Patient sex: M
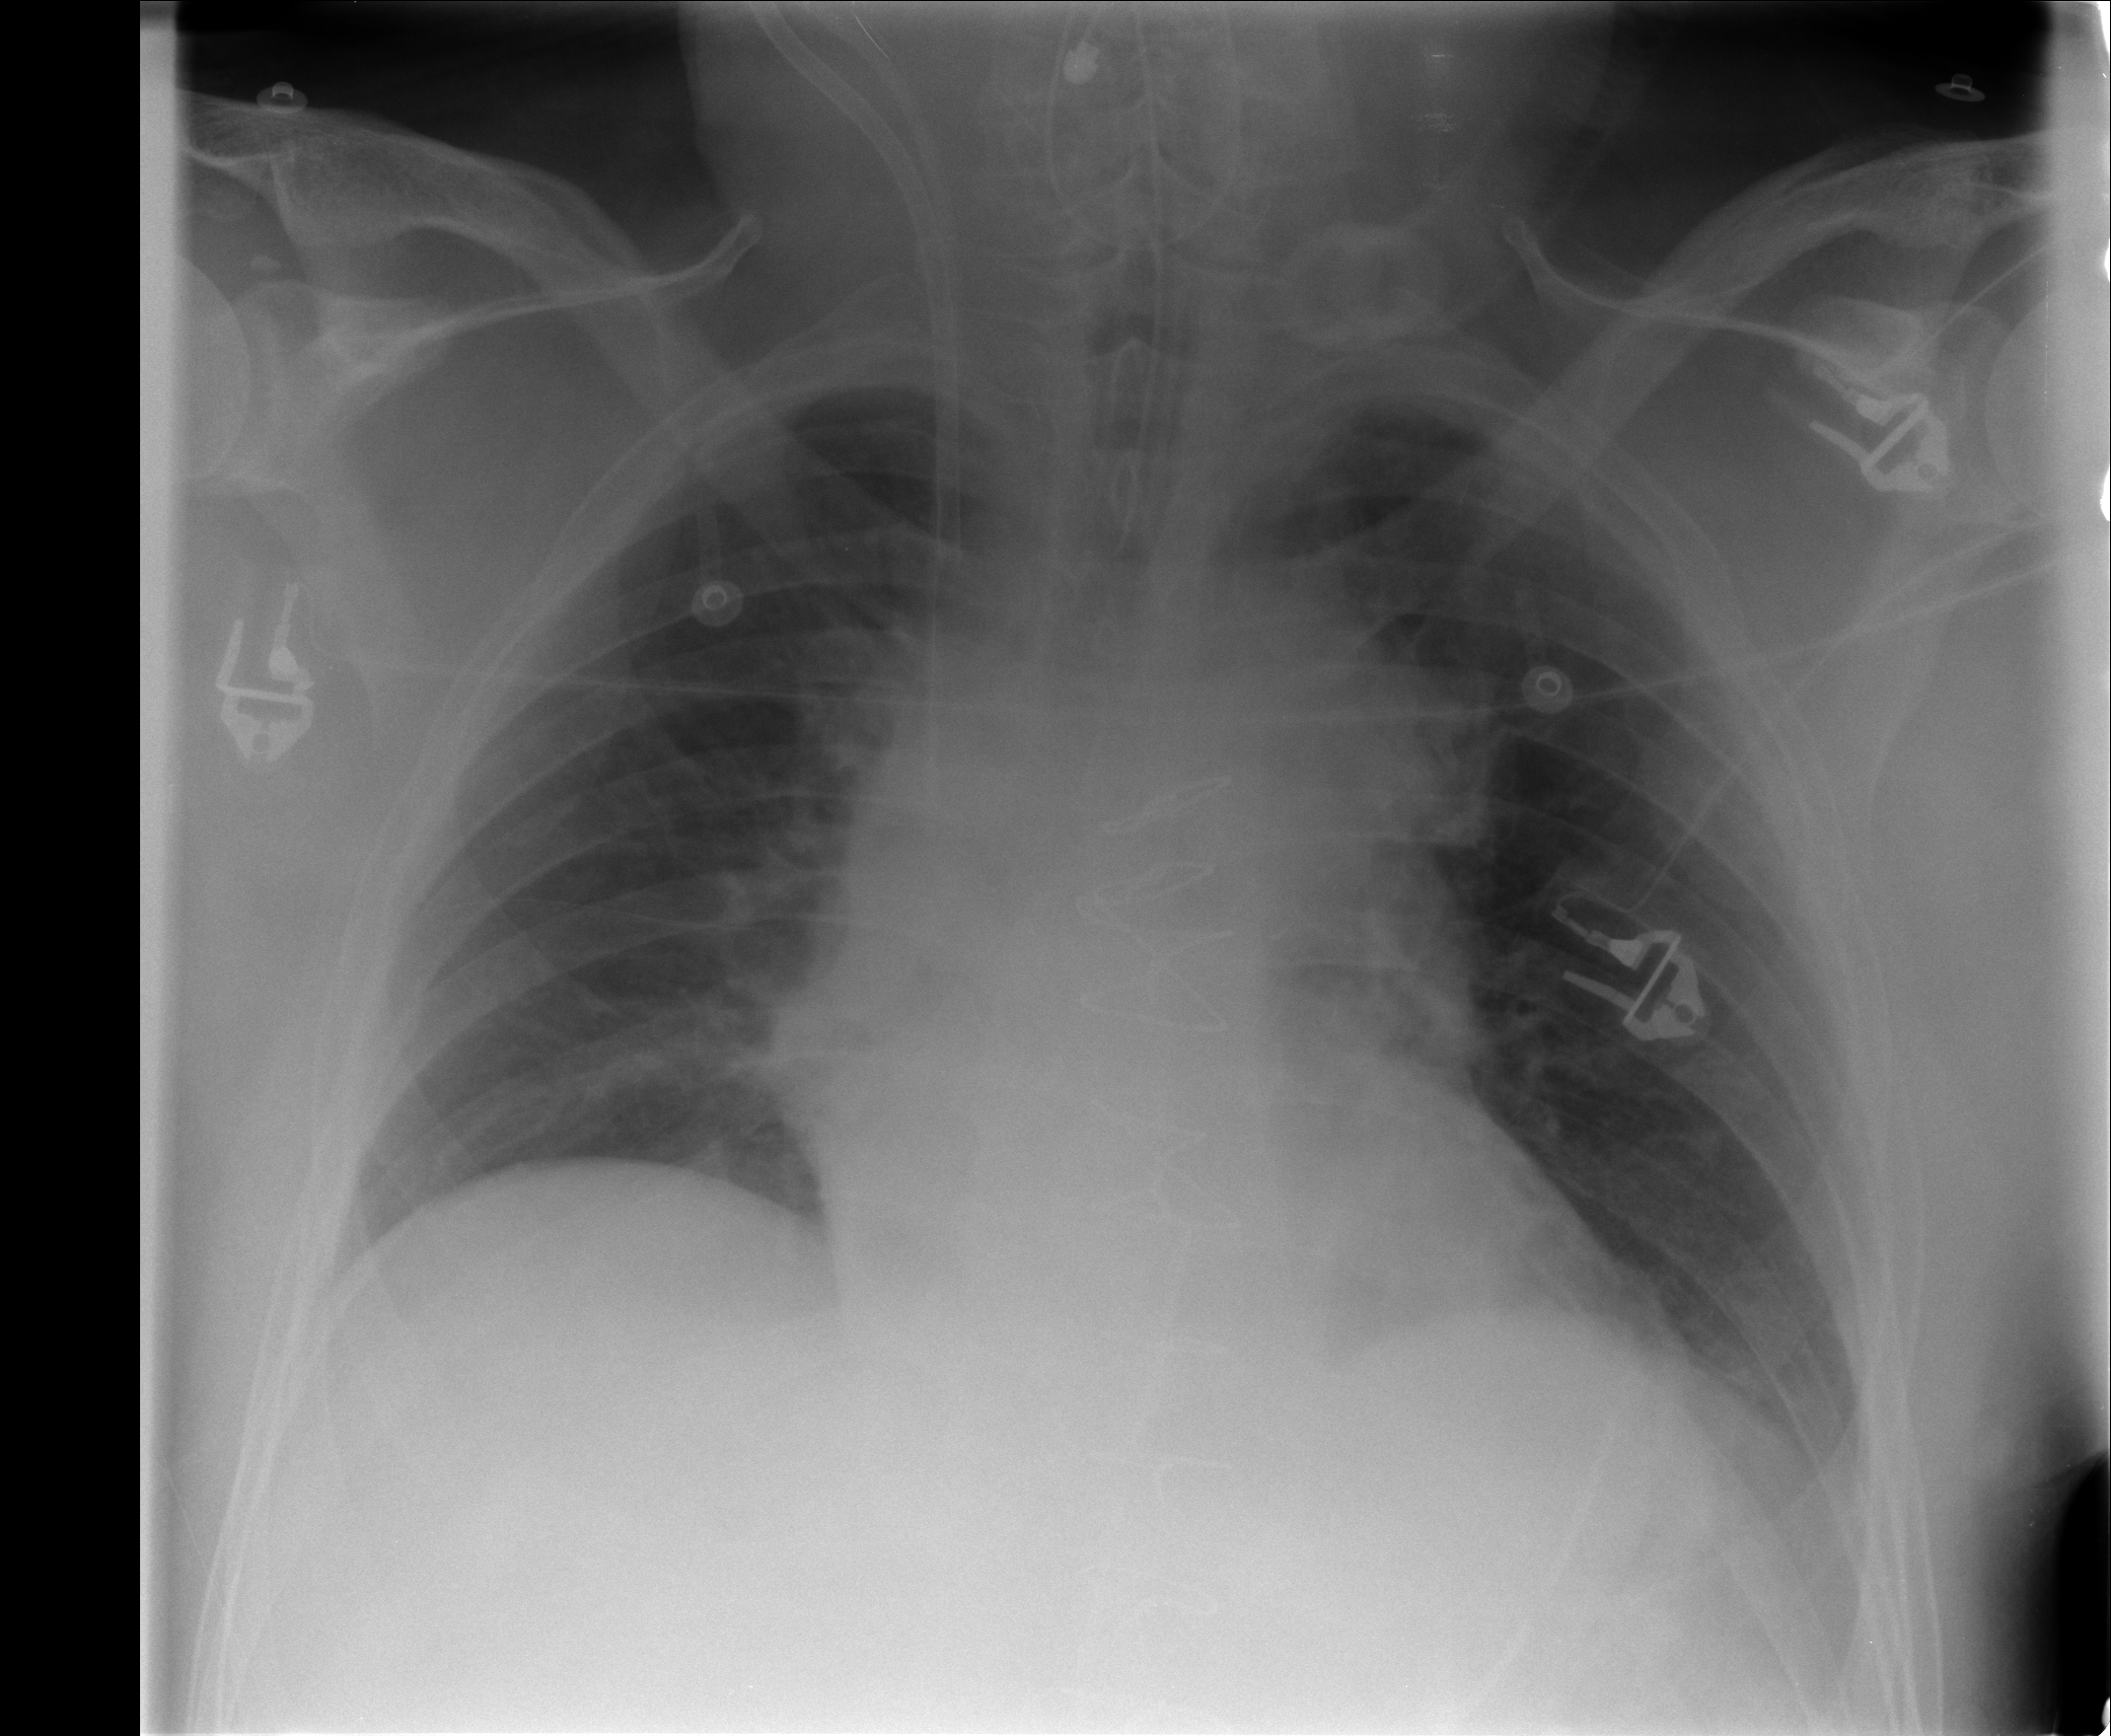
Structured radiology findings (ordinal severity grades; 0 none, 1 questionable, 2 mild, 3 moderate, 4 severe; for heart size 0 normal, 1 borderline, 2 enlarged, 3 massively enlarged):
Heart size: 2
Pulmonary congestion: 0
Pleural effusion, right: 0
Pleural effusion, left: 0
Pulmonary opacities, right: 1
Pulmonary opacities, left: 0
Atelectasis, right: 2
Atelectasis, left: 2